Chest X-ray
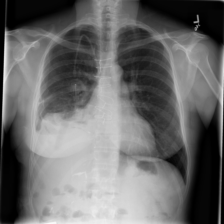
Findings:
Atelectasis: negative
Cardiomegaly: negative
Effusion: positive
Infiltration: negative
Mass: negative
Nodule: negative
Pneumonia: negative
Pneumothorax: positive
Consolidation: negative
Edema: negative
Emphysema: negative
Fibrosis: negative
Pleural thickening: negative
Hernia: negative